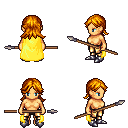
a pixel art fantasy rpg character, female body template, human, tanned skin, yellow cape, gold greaves, dark blonde loose hair, metal boots, spear, four views (front, back, left, right), 2x2 character sprite sheet, small pixel art, hard edges, no anti-aliasing